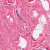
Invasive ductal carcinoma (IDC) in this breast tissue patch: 0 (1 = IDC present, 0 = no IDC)